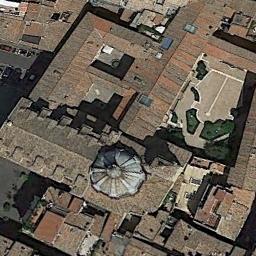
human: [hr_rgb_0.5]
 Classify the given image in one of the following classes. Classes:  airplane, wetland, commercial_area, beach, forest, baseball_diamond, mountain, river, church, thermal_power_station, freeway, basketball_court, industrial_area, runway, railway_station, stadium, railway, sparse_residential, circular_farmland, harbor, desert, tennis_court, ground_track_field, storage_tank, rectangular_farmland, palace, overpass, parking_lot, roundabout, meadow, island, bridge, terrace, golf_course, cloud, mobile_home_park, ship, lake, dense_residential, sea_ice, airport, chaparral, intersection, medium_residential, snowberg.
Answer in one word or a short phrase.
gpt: church